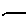
Label: line